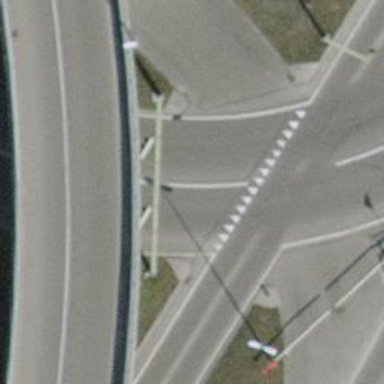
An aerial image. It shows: Road with traffic signals.